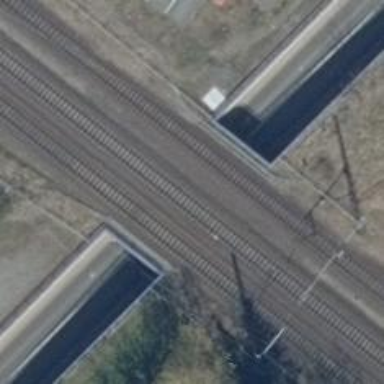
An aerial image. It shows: Secondary road passing through tunnel with asphalt surface.